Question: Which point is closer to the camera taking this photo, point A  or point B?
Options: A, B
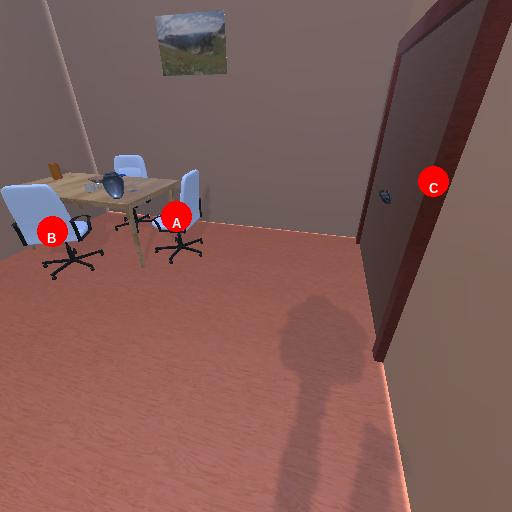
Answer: A